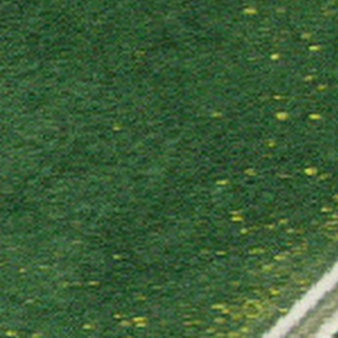
Label: other